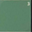
Piece: xx